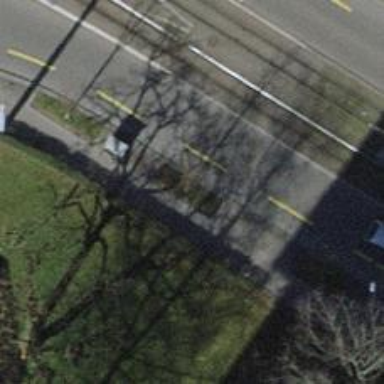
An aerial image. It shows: Avenue of trees.